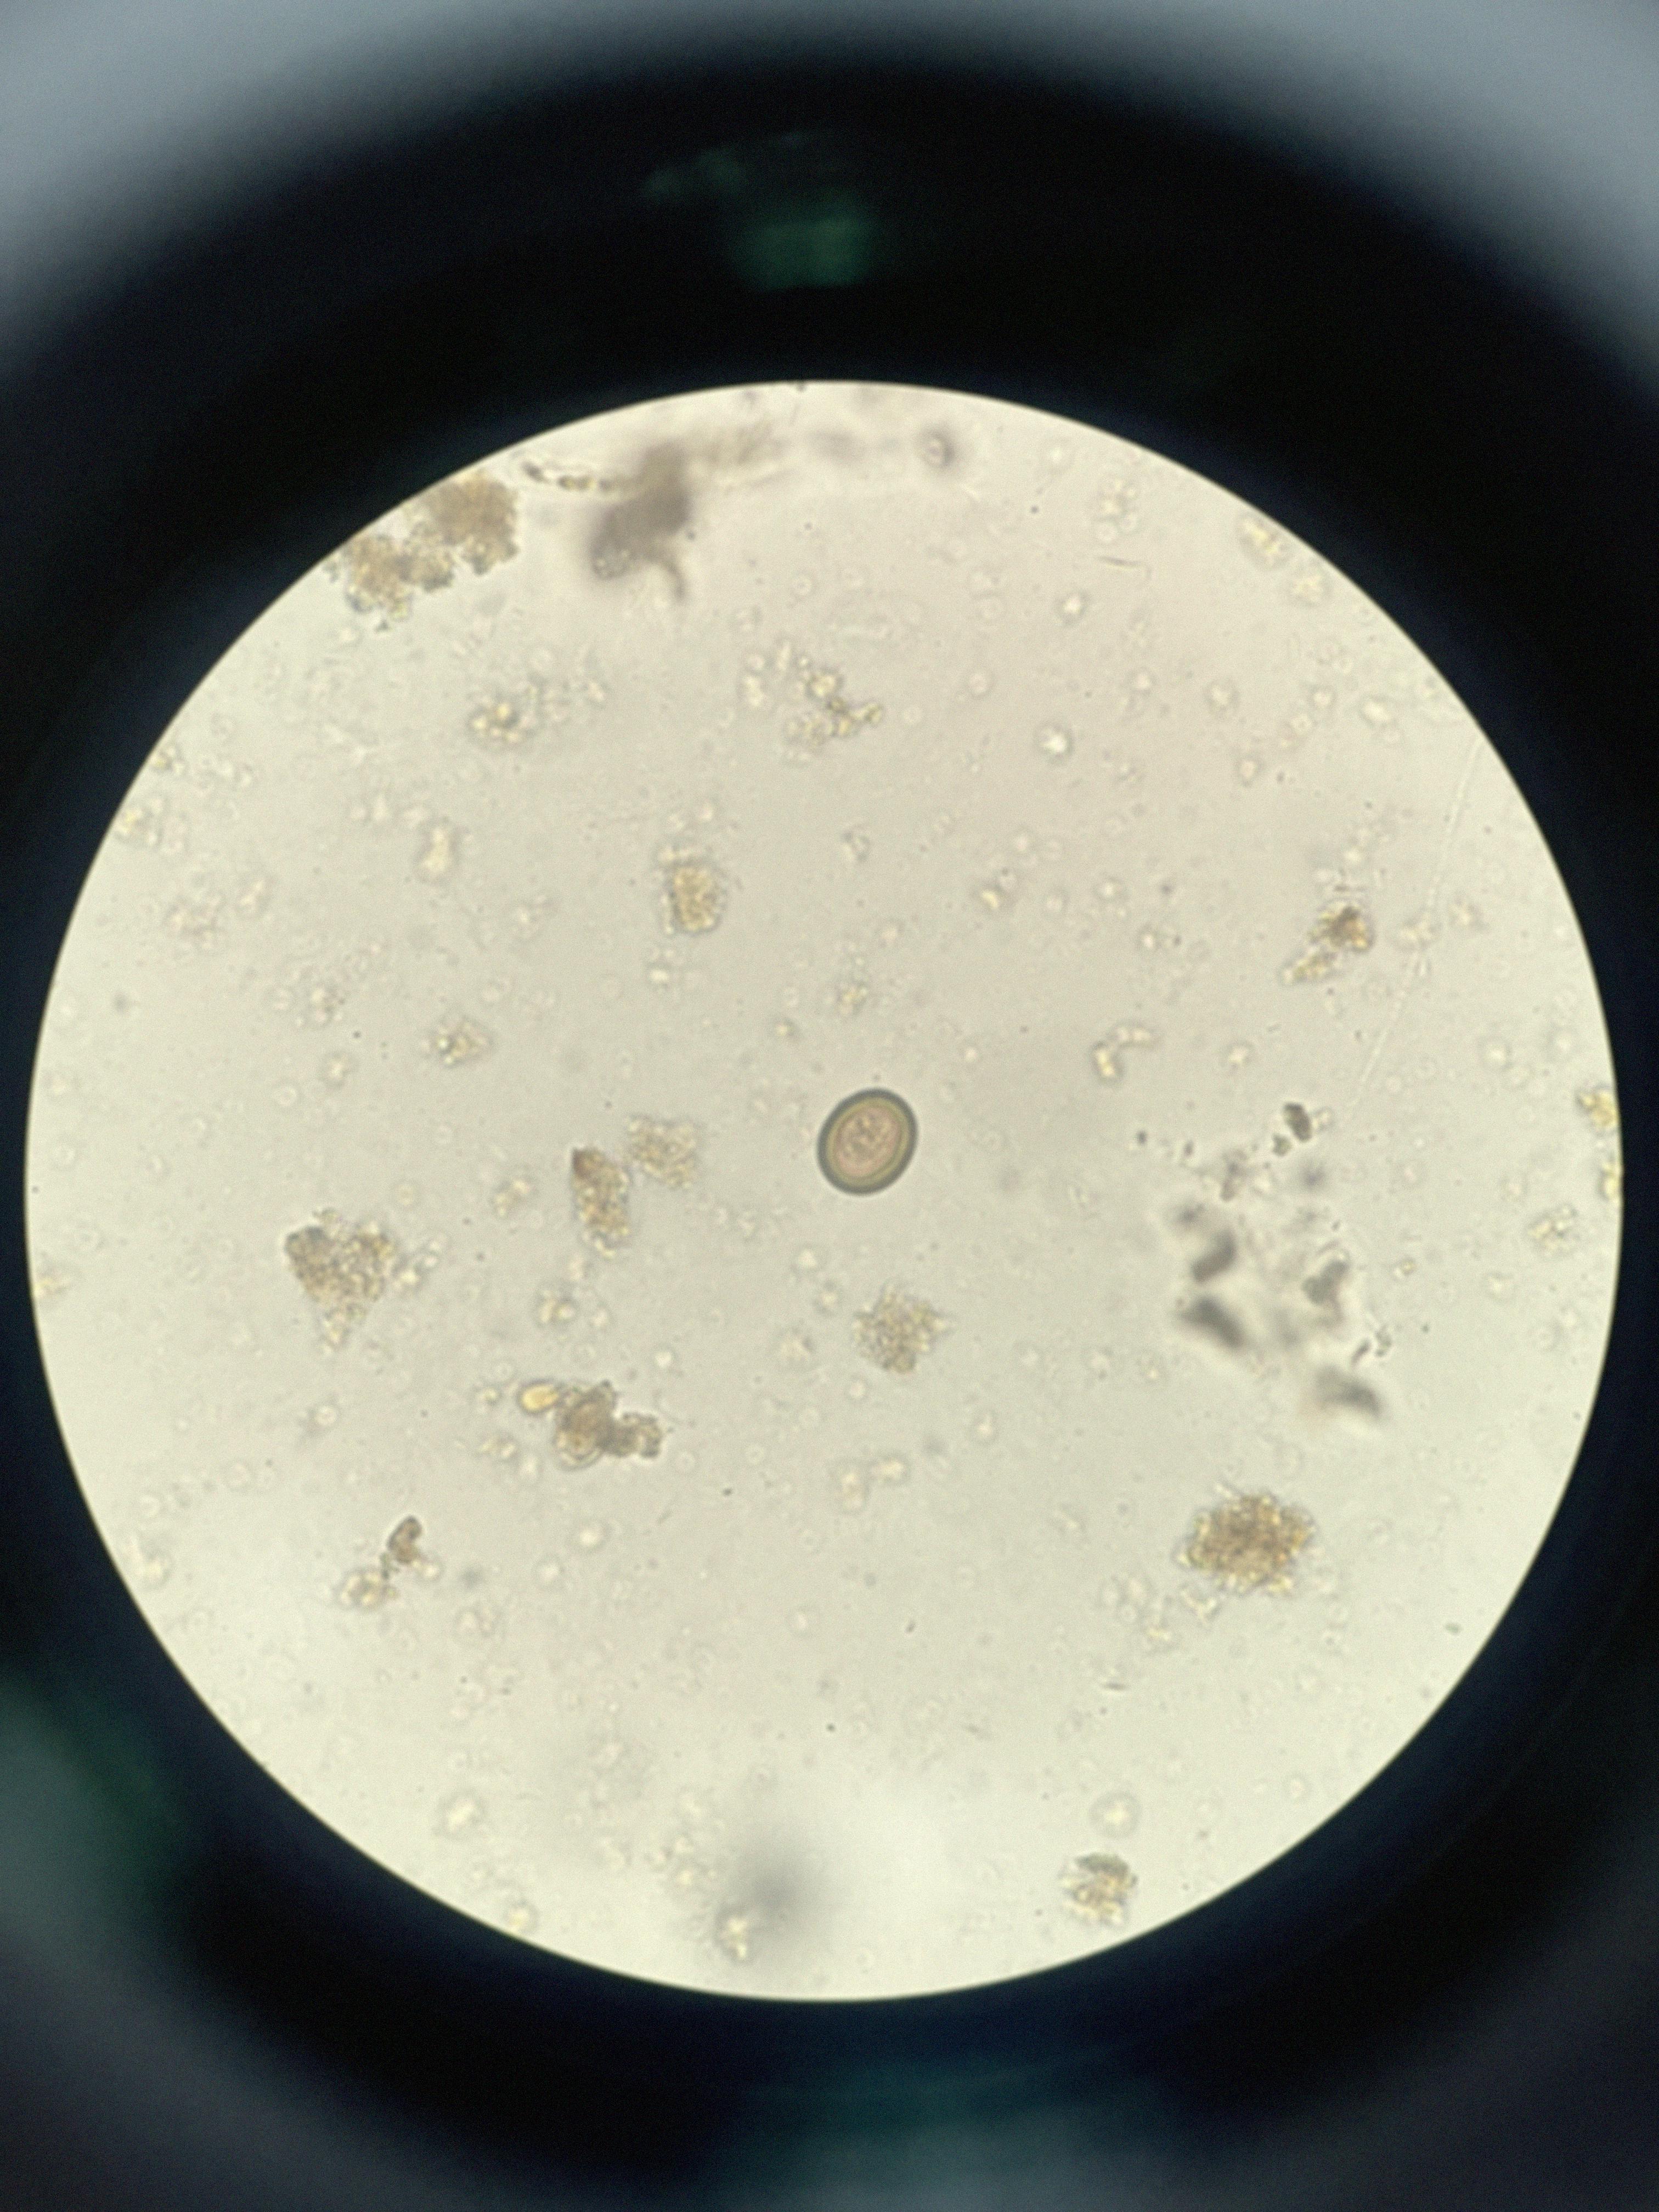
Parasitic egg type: Taenia spp. egg